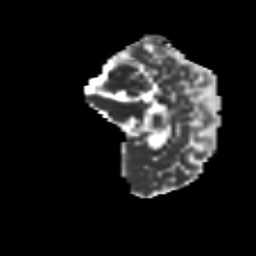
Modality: MD
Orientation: sagittal
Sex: female
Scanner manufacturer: siemens
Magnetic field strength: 3 T
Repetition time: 5 s
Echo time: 0.071 s